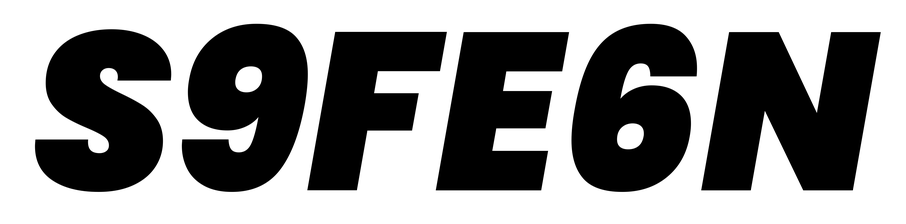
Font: Poppins-BlackItalic